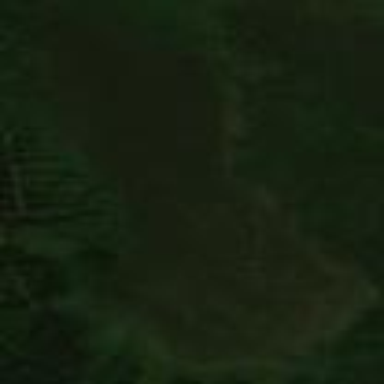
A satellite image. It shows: Swamp in wetland area.